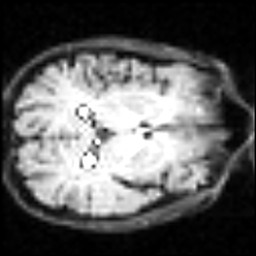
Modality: inplaneT2
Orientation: axial